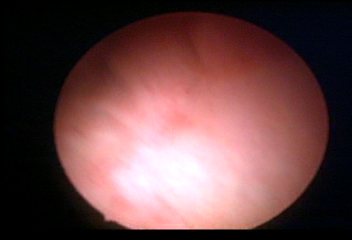
Modality: WLC
Class: Normal mucosa
Bladder cancer association: No